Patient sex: M
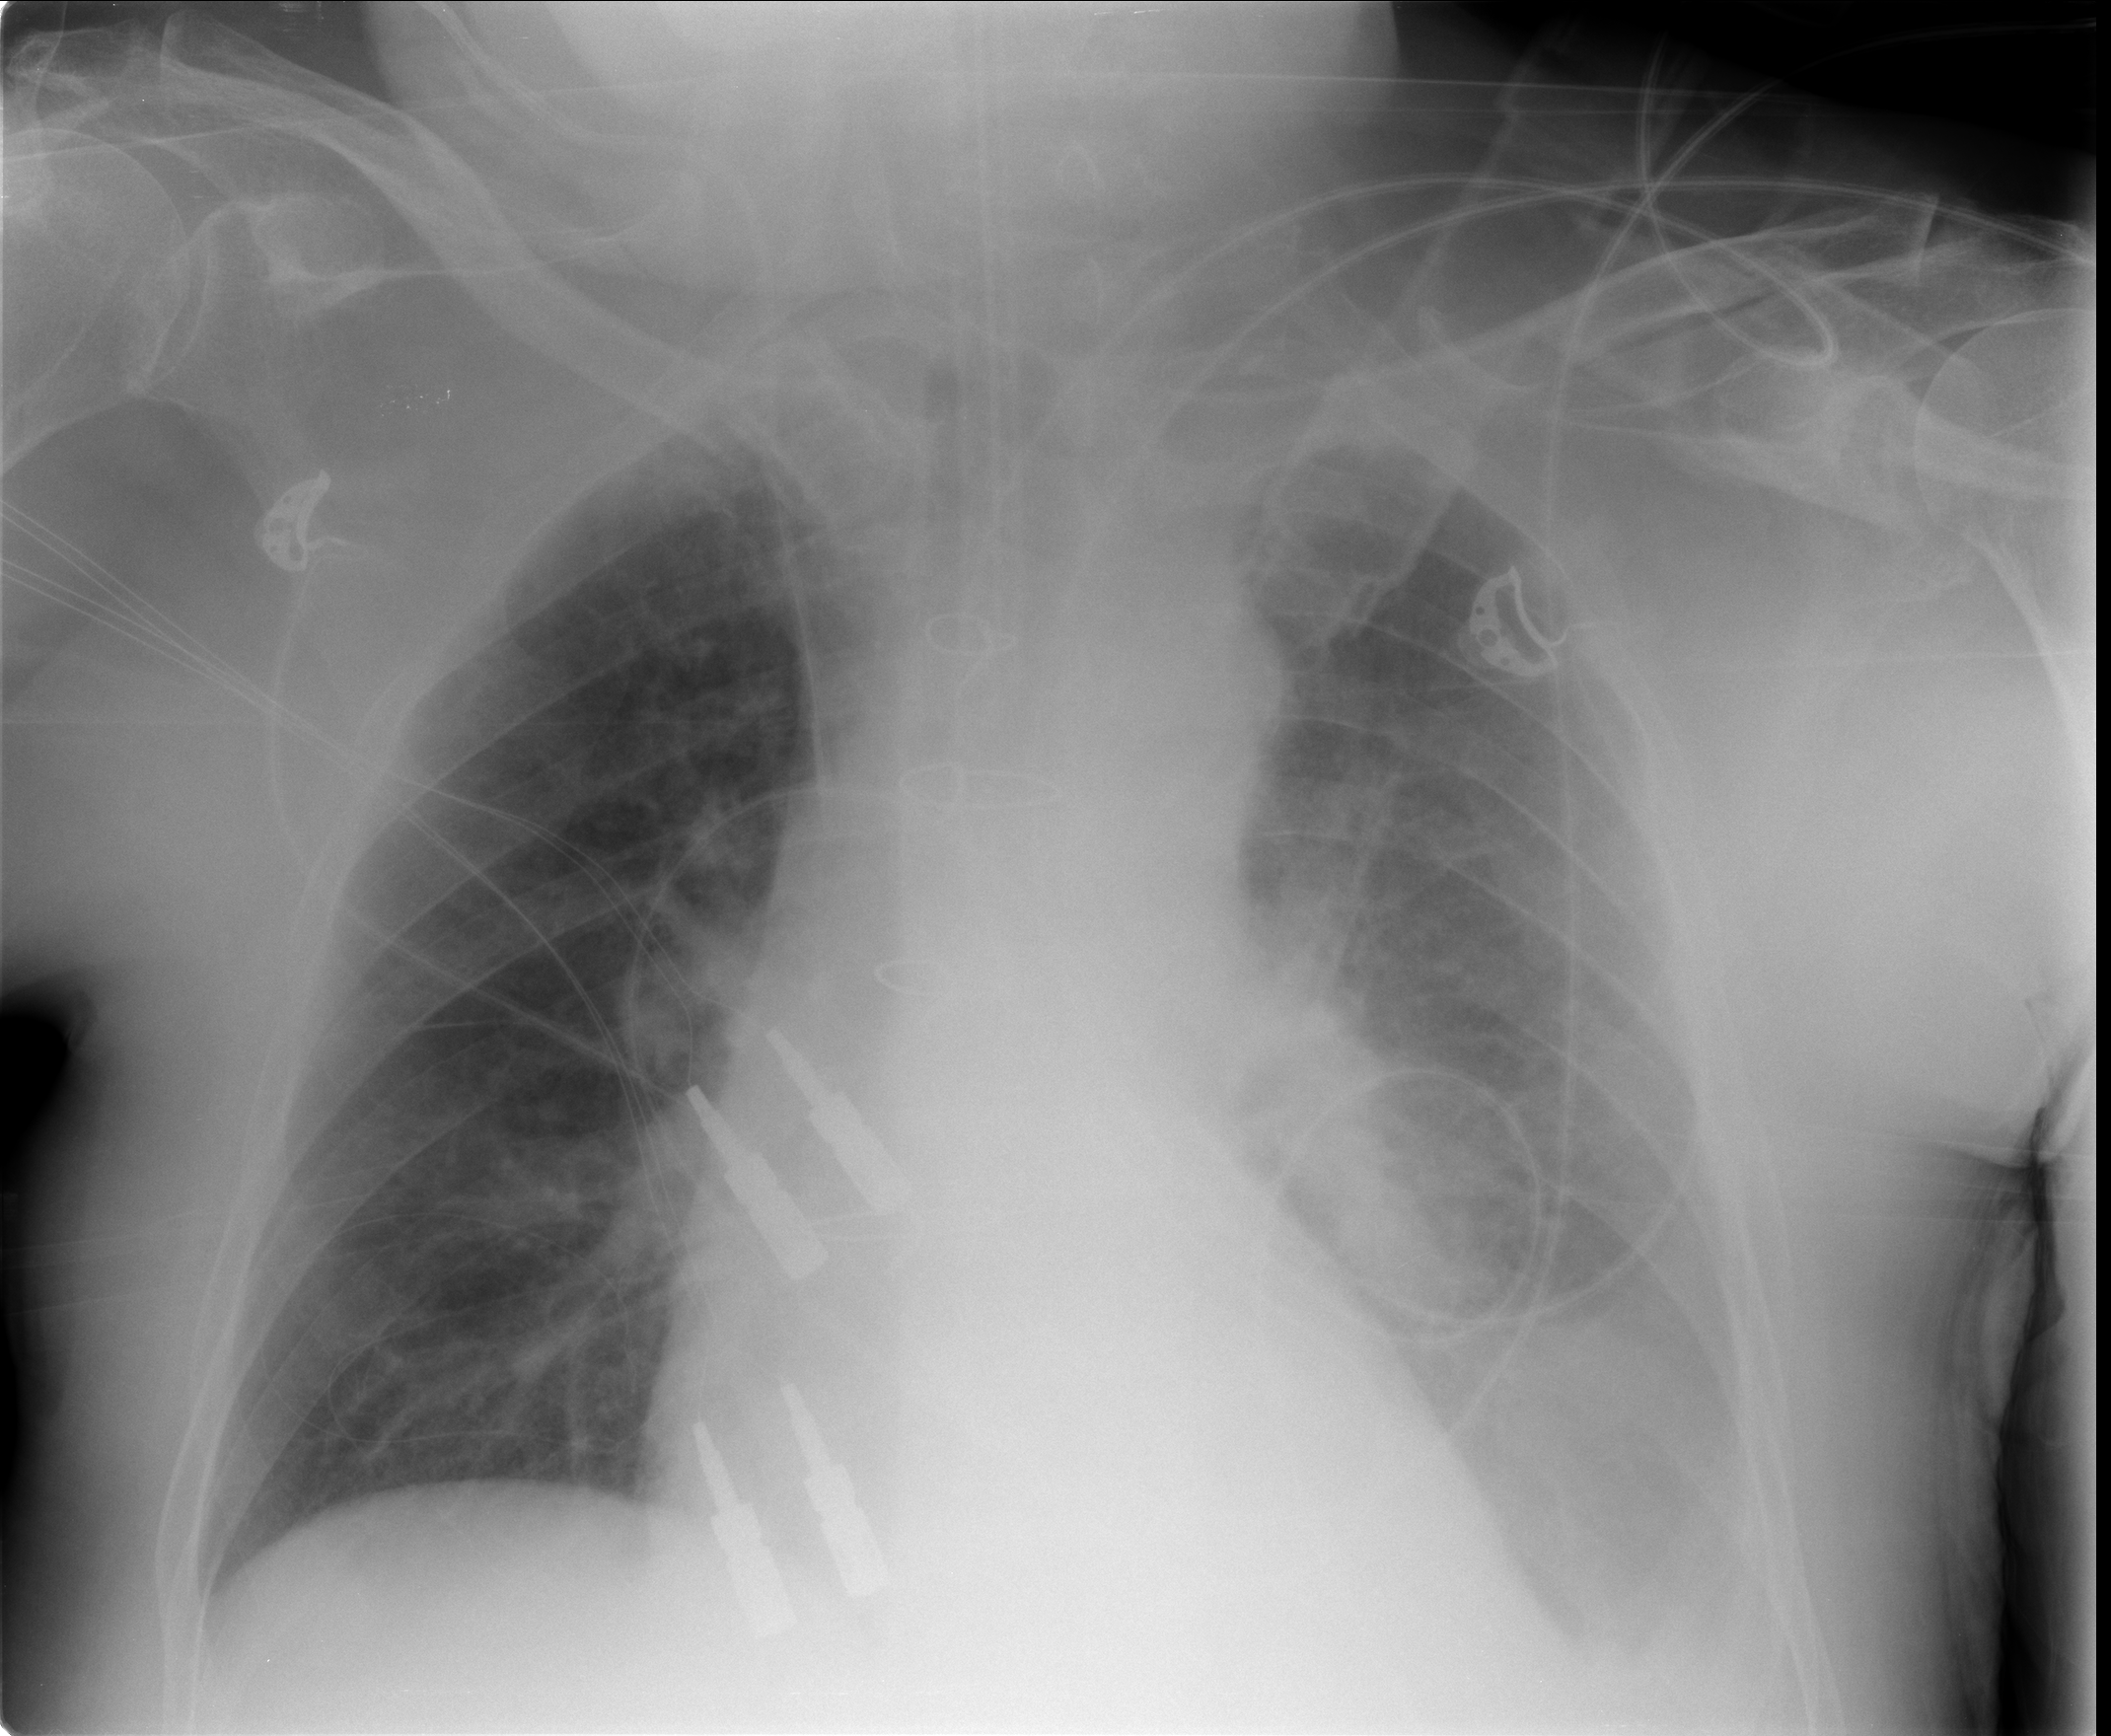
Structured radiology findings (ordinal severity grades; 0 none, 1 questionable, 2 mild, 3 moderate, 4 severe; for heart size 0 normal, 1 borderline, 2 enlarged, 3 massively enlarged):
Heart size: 1
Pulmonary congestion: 1
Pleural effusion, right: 0
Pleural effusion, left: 2
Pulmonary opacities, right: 0
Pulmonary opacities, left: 0
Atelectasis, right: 0
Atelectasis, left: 2